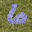
Label: 6